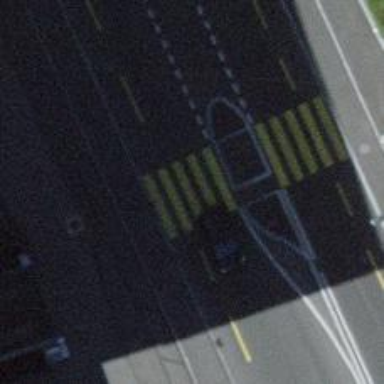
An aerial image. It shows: Uncontrolled zebra crossing with notable zebra markings.